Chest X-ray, PA view. Patient: 58 years old, sex M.
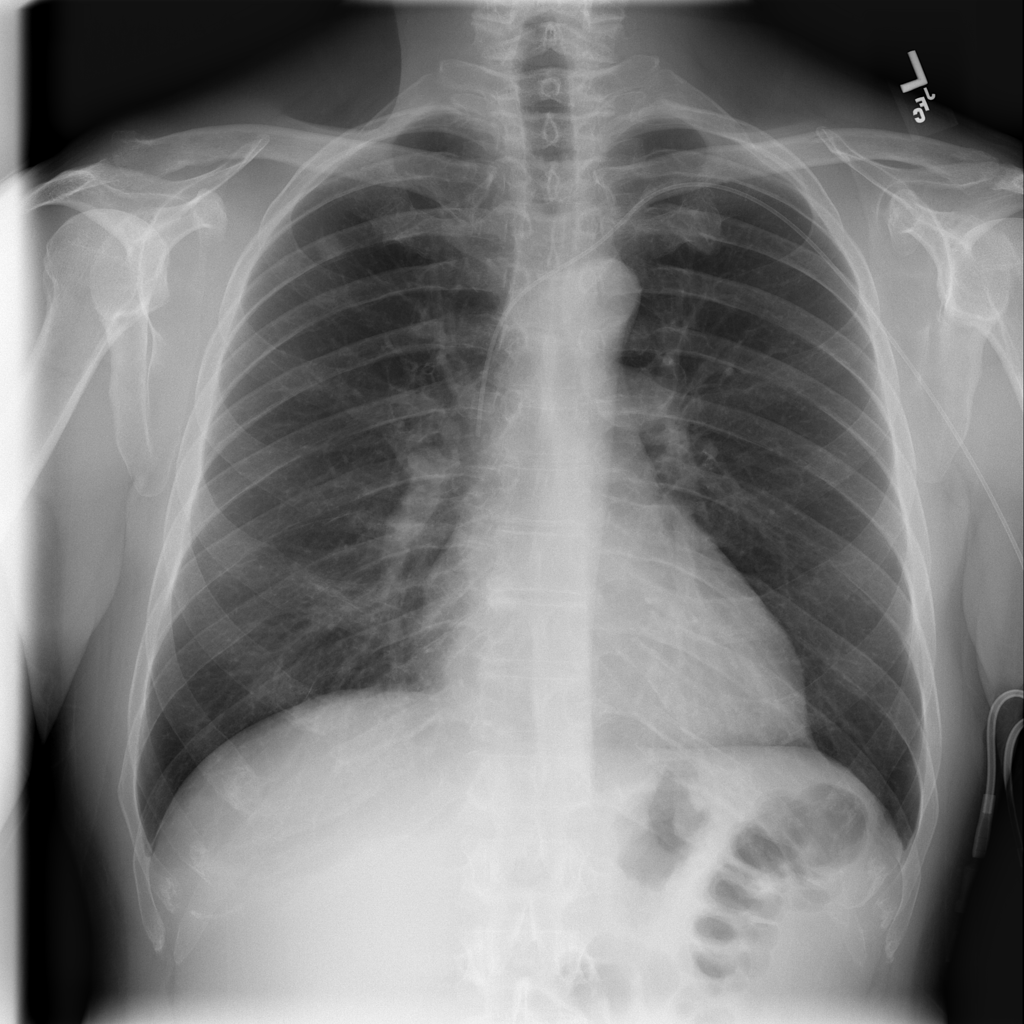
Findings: Cardiomegaly